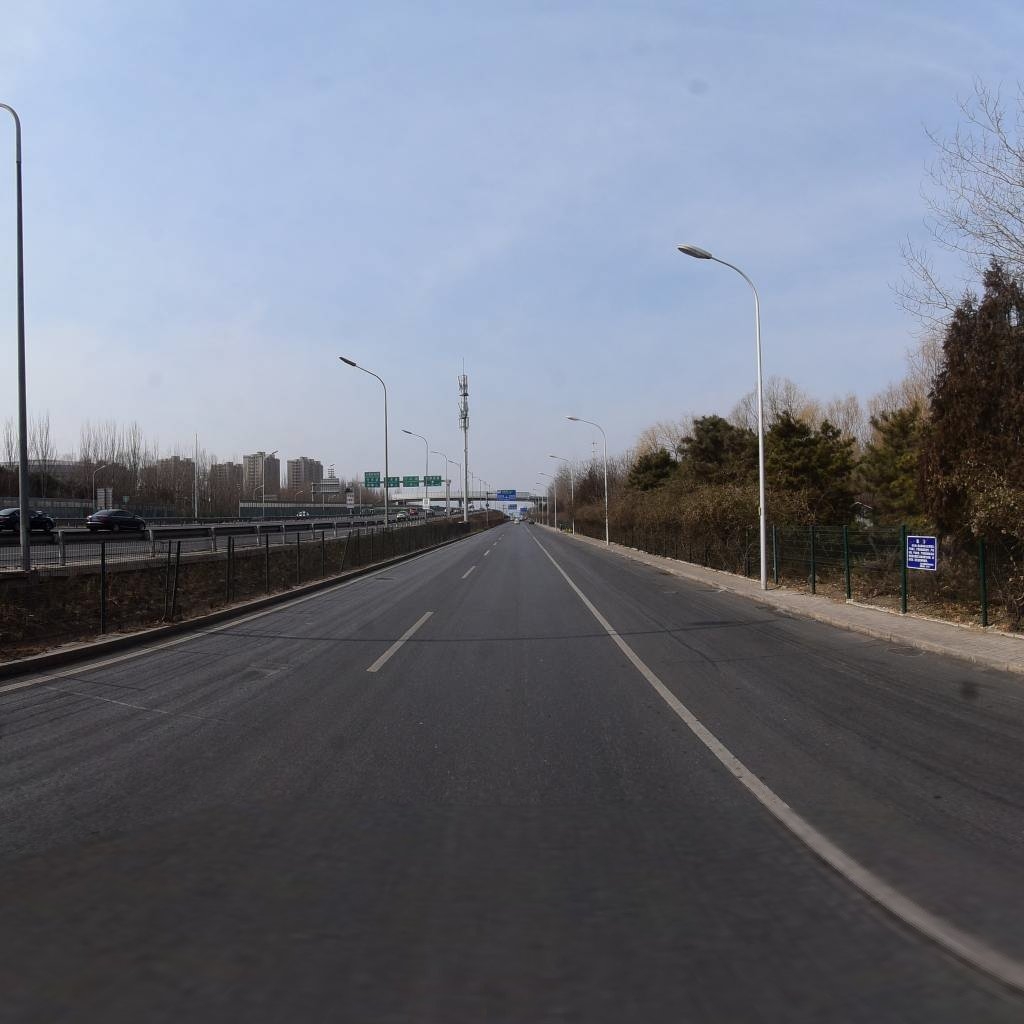
Region: Chaoyang
Road damage annotations: transverse patch, longitudinal patch